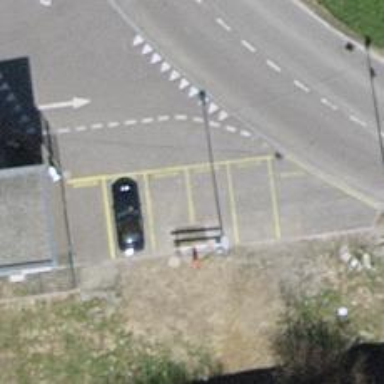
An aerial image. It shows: Parking area with surface.